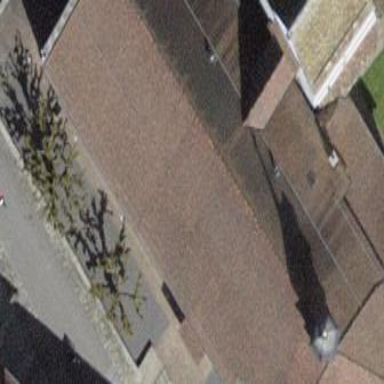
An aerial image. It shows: Gabled roof church which is used as place of worship.